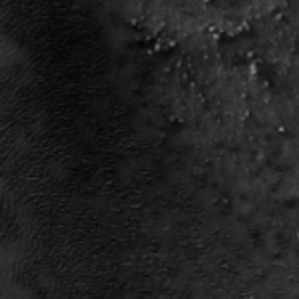
Label: frost